Question: I recently changed my computer and now I am trying to export my Android app through Eclipse, but at the last phase in exporting, I get this message:

Thanks for the help!
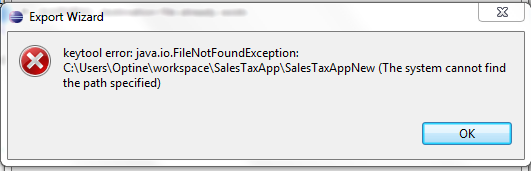
Answer: It seems like a straightforward path error to me. Make sure the path really exists in your computer.